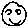
Label: smiley face